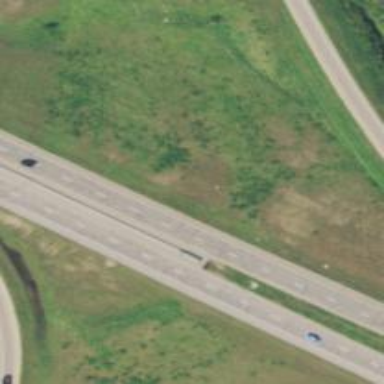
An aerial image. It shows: This image shows trunk highway that functions as expressway.